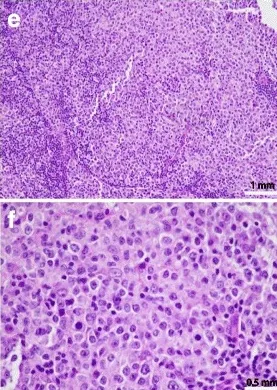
Key imaging and pathology results from the Rhabdomyosarcoma and Diffuse large B-cell lymphoma. D; Axial view of the mediastinal diffuse large B-cell lymphoma demonstrating FDG-avidity on PET scan.
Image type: pathology (h&e)